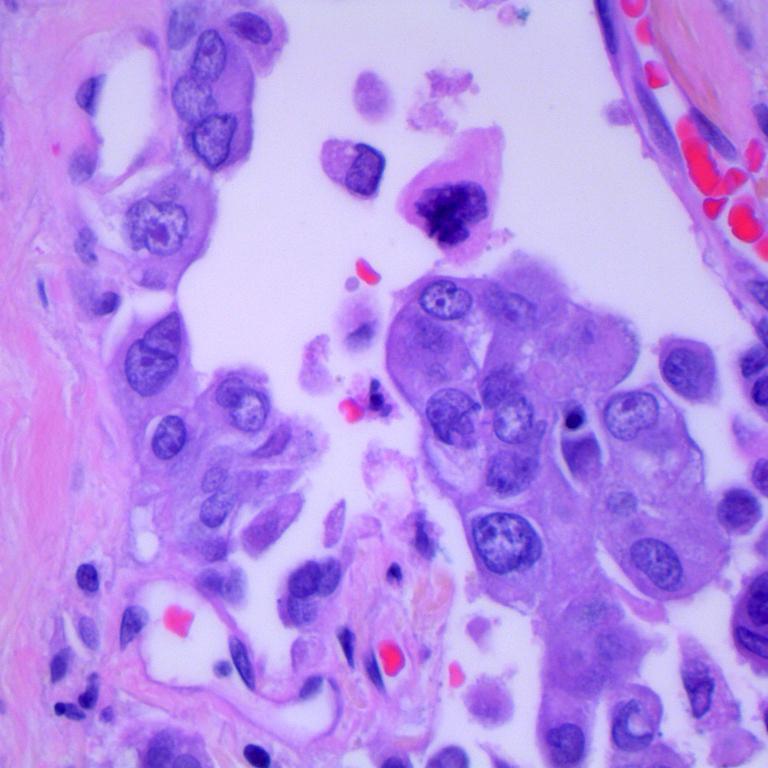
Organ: lung
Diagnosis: adenocarcinomas